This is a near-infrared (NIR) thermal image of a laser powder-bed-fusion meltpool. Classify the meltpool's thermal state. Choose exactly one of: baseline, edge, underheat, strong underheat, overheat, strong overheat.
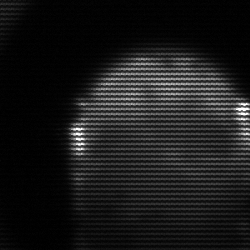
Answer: edge